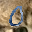
Label: 0